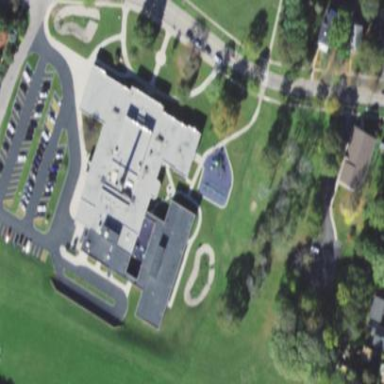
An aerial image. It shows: School building.